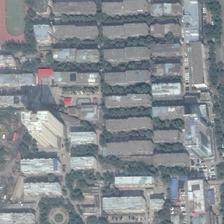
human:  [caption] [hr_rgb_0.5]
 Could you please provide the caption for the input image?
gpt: many orderly buildings and green plants are around a playground .

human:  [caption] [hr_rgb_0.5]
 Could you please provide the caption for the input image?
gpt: a playground , two high-rise buildings and several low-rise buildings form a block which is close to the street .

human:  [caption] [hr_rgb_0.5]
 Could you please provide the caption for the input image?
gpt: a playground is semisurrounded by many buildings interspersed with green trees .

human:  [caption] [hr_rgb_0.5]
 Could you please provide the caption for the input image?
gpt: a playground locate in the northwest of many houses .

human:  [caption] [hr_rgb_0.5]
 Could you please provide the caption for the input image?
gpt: a playground is surrounded by many trees and houses .